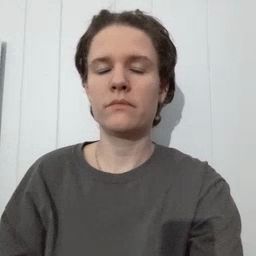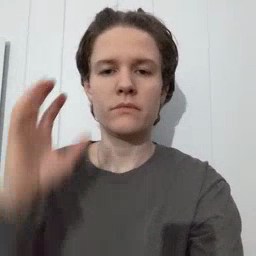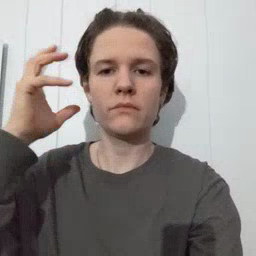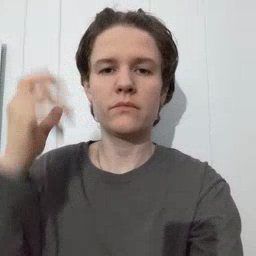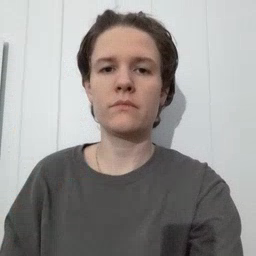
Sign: radio